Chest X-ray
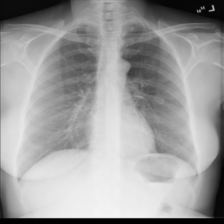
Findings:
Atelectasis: negative
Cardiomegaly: negative
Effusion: negative
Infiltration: negative
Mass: negative
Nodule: negative
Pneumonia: negative
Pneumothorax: negative
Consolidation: negative
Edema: negative
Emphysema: negative
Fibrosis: negative
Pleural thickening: negative
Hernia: negative